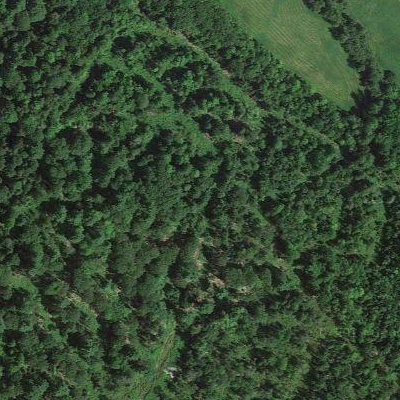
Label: Forest